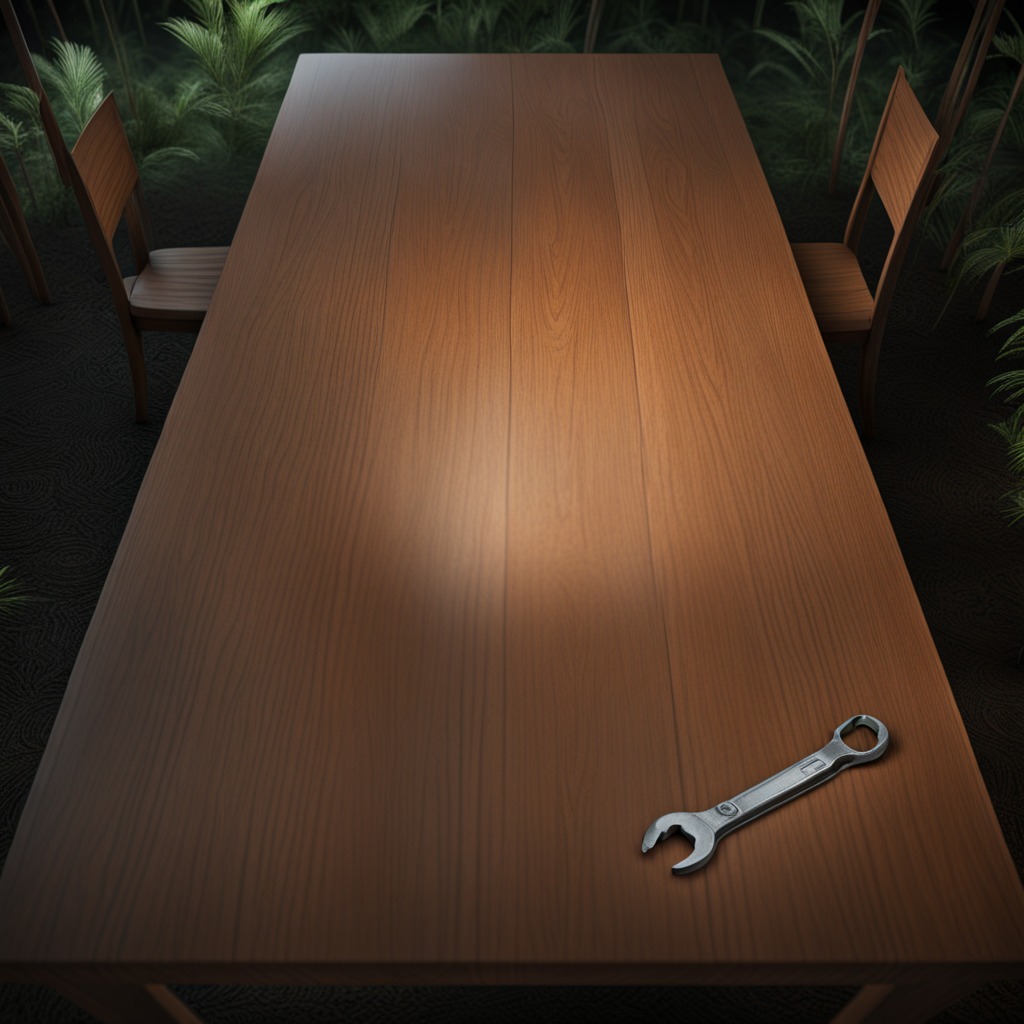
An wrench is lying on a wooden table inside a jungle field workshop tent at night.